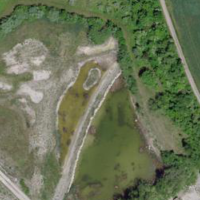
EUNIS habitat code: 14
Species observed at this site:
Chorthippus biguttulus